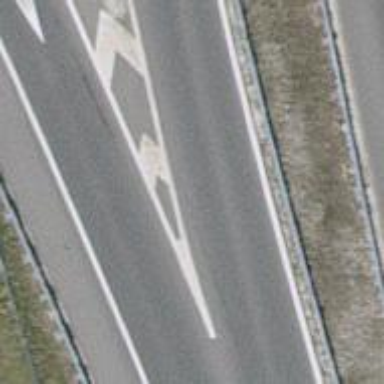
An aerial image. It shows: Road with "give way" sign.